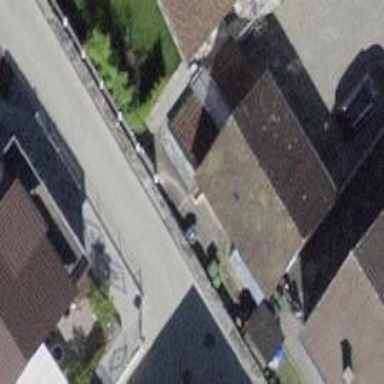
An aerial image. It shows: Building with gabled roof.